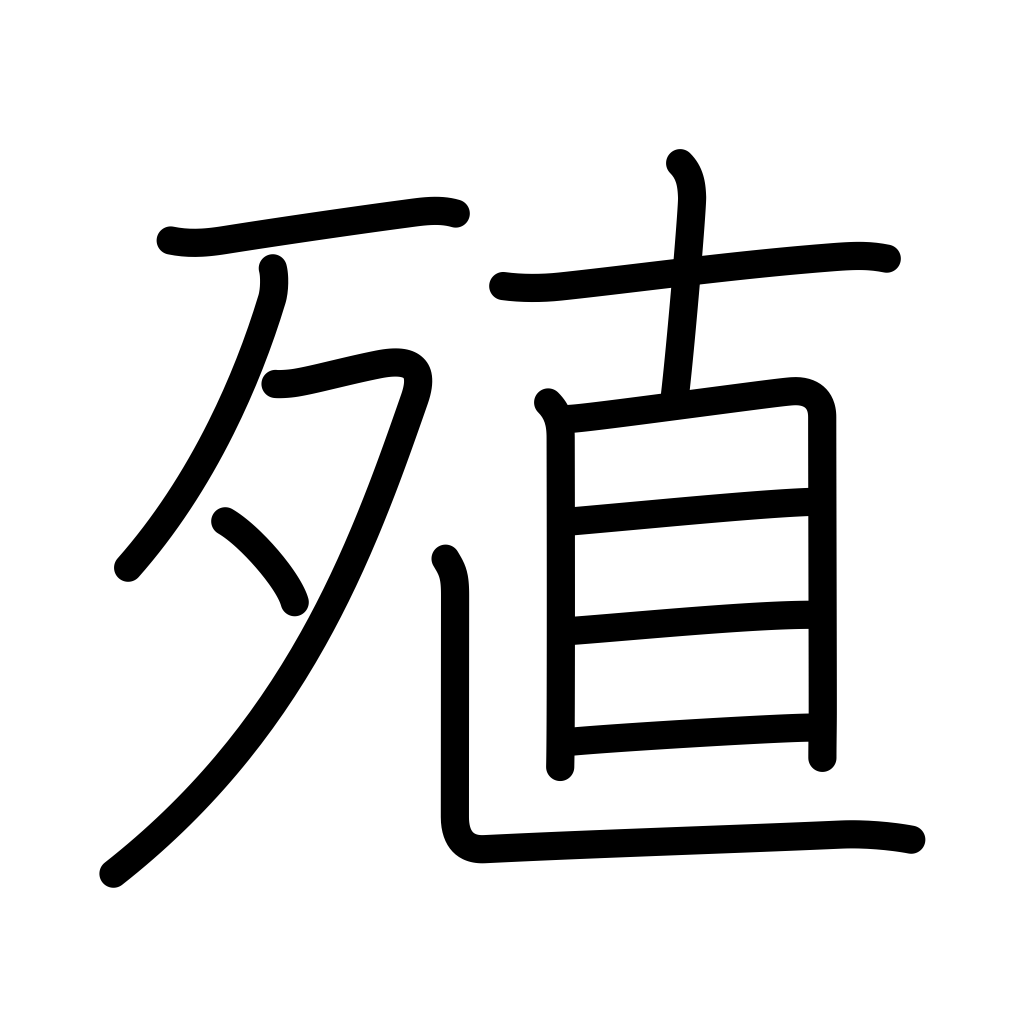
Meaning: augment, increase, multiply, raise